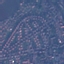
Land use / land cover class: Residential